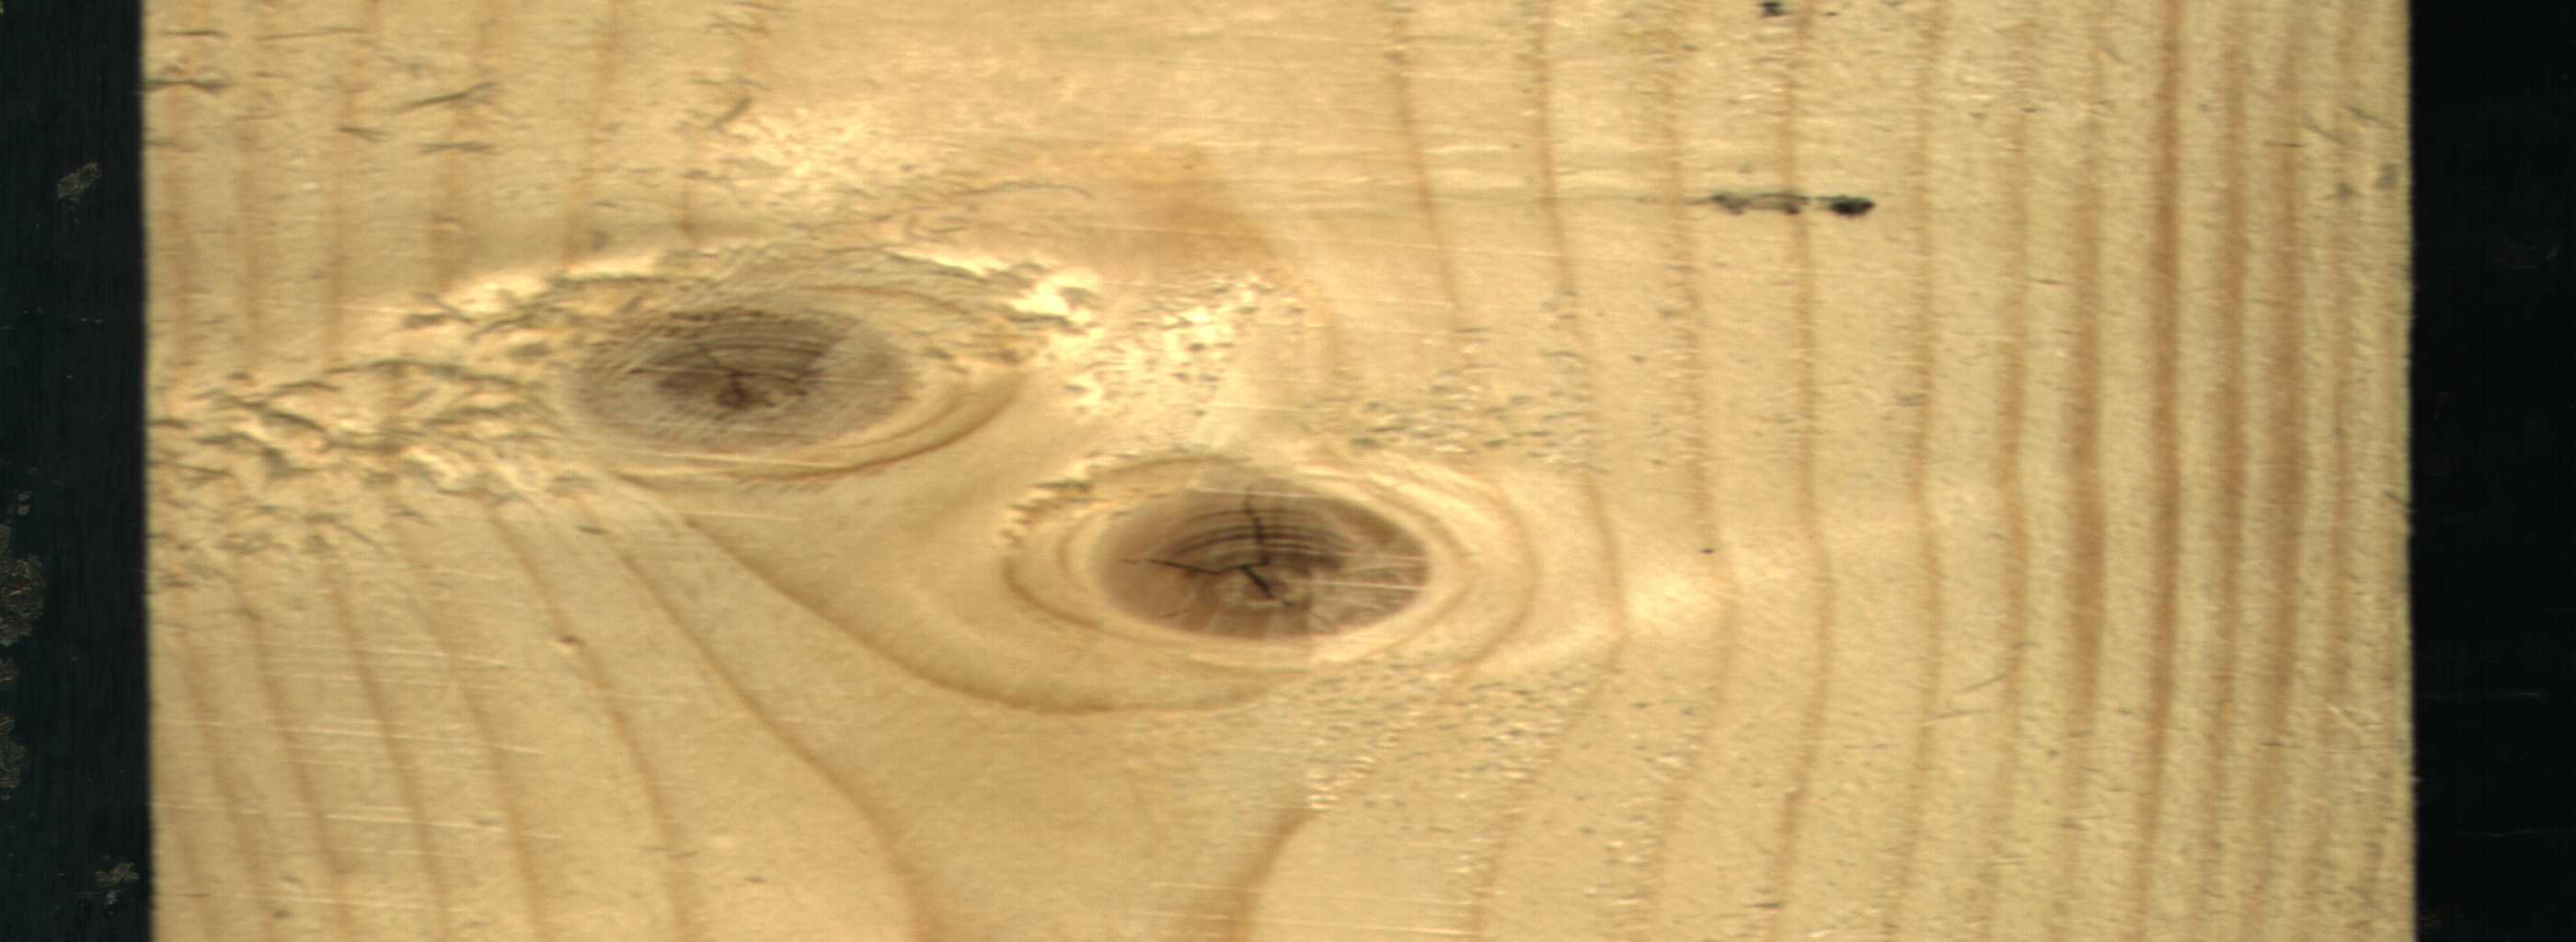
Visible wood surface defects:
knot_with_crack
Live_Knot